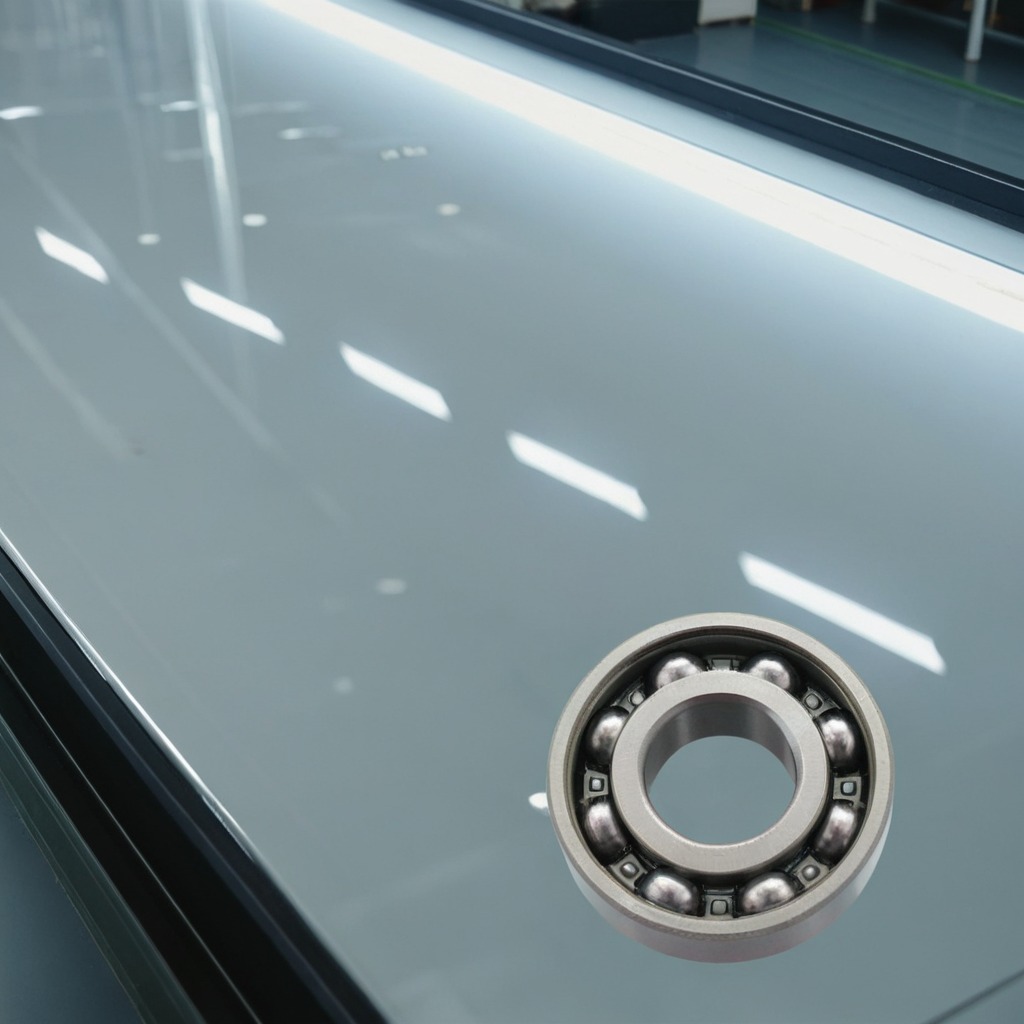
A metal ball bearing is lying on a high-gloss table in a ship maintenance bay industrial lighting.